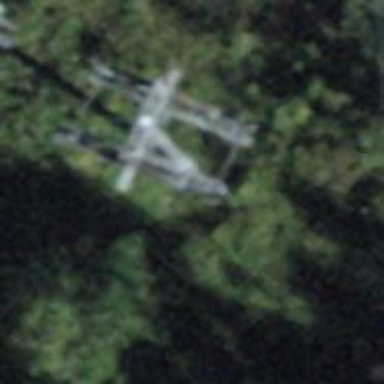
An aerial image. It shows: Pylon used for aerialway.